Question: I am new to android studio and when I try to add code to activity_main.xml, I only see the design and blueprint. How do I get to the code?
I have attached a screenshot of what I see.

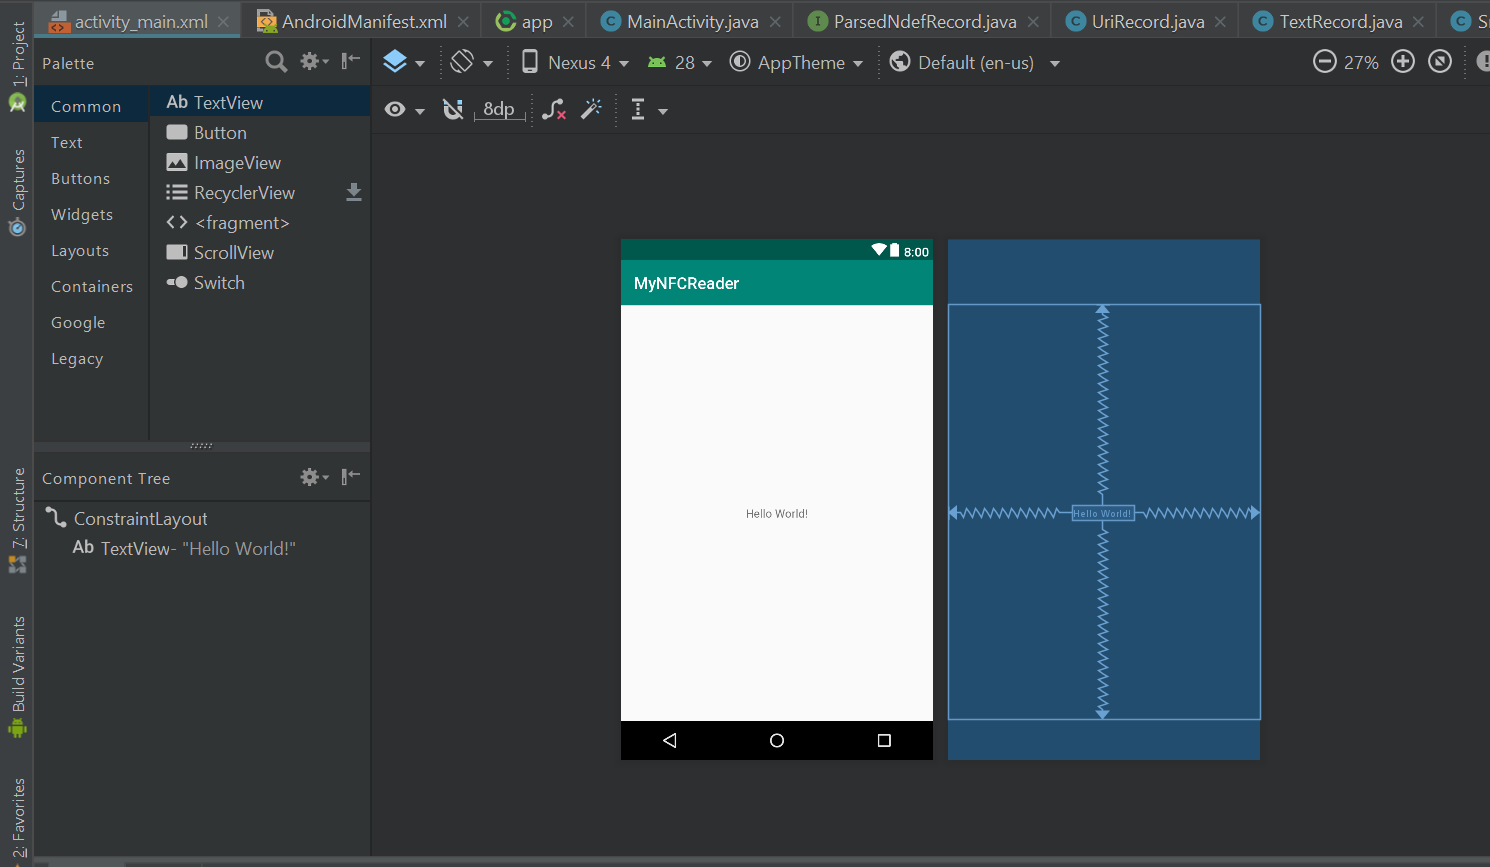
Answer: just use + to go to file. or right click on text and chek the last option in the list go to